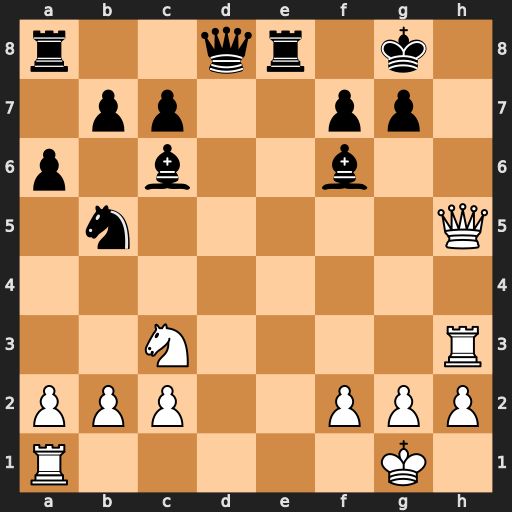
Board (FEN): r2qr1k1/1pp2pp1/p1b2b2/1n5Q/8/2N4R/PPP2PPP/R5K1
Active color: w
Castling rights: -
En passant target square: -
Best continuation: Qh8#